Interaction volume radius: 5 \u00c5
Interaction volume height: 20 \u00c5
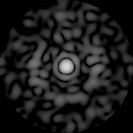
Disorder parameter: 0.8165